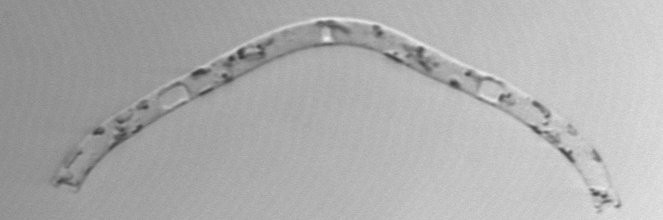
Label: Eucampia_morphytype1